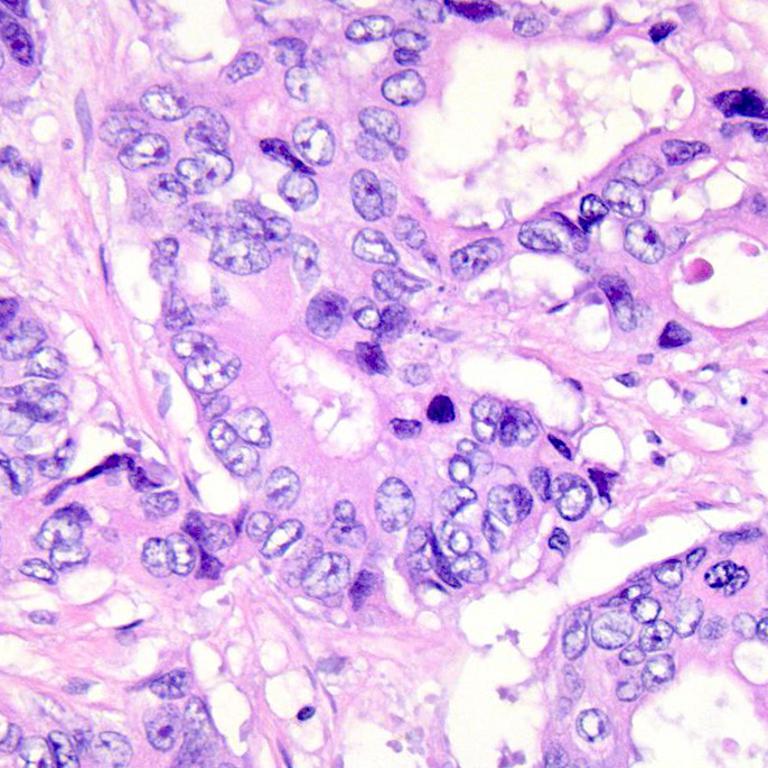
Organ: colon
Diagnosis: adenocarcinomas